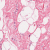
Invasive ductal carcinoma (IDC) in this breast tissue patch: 0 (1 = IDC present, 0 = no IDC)